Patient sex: M
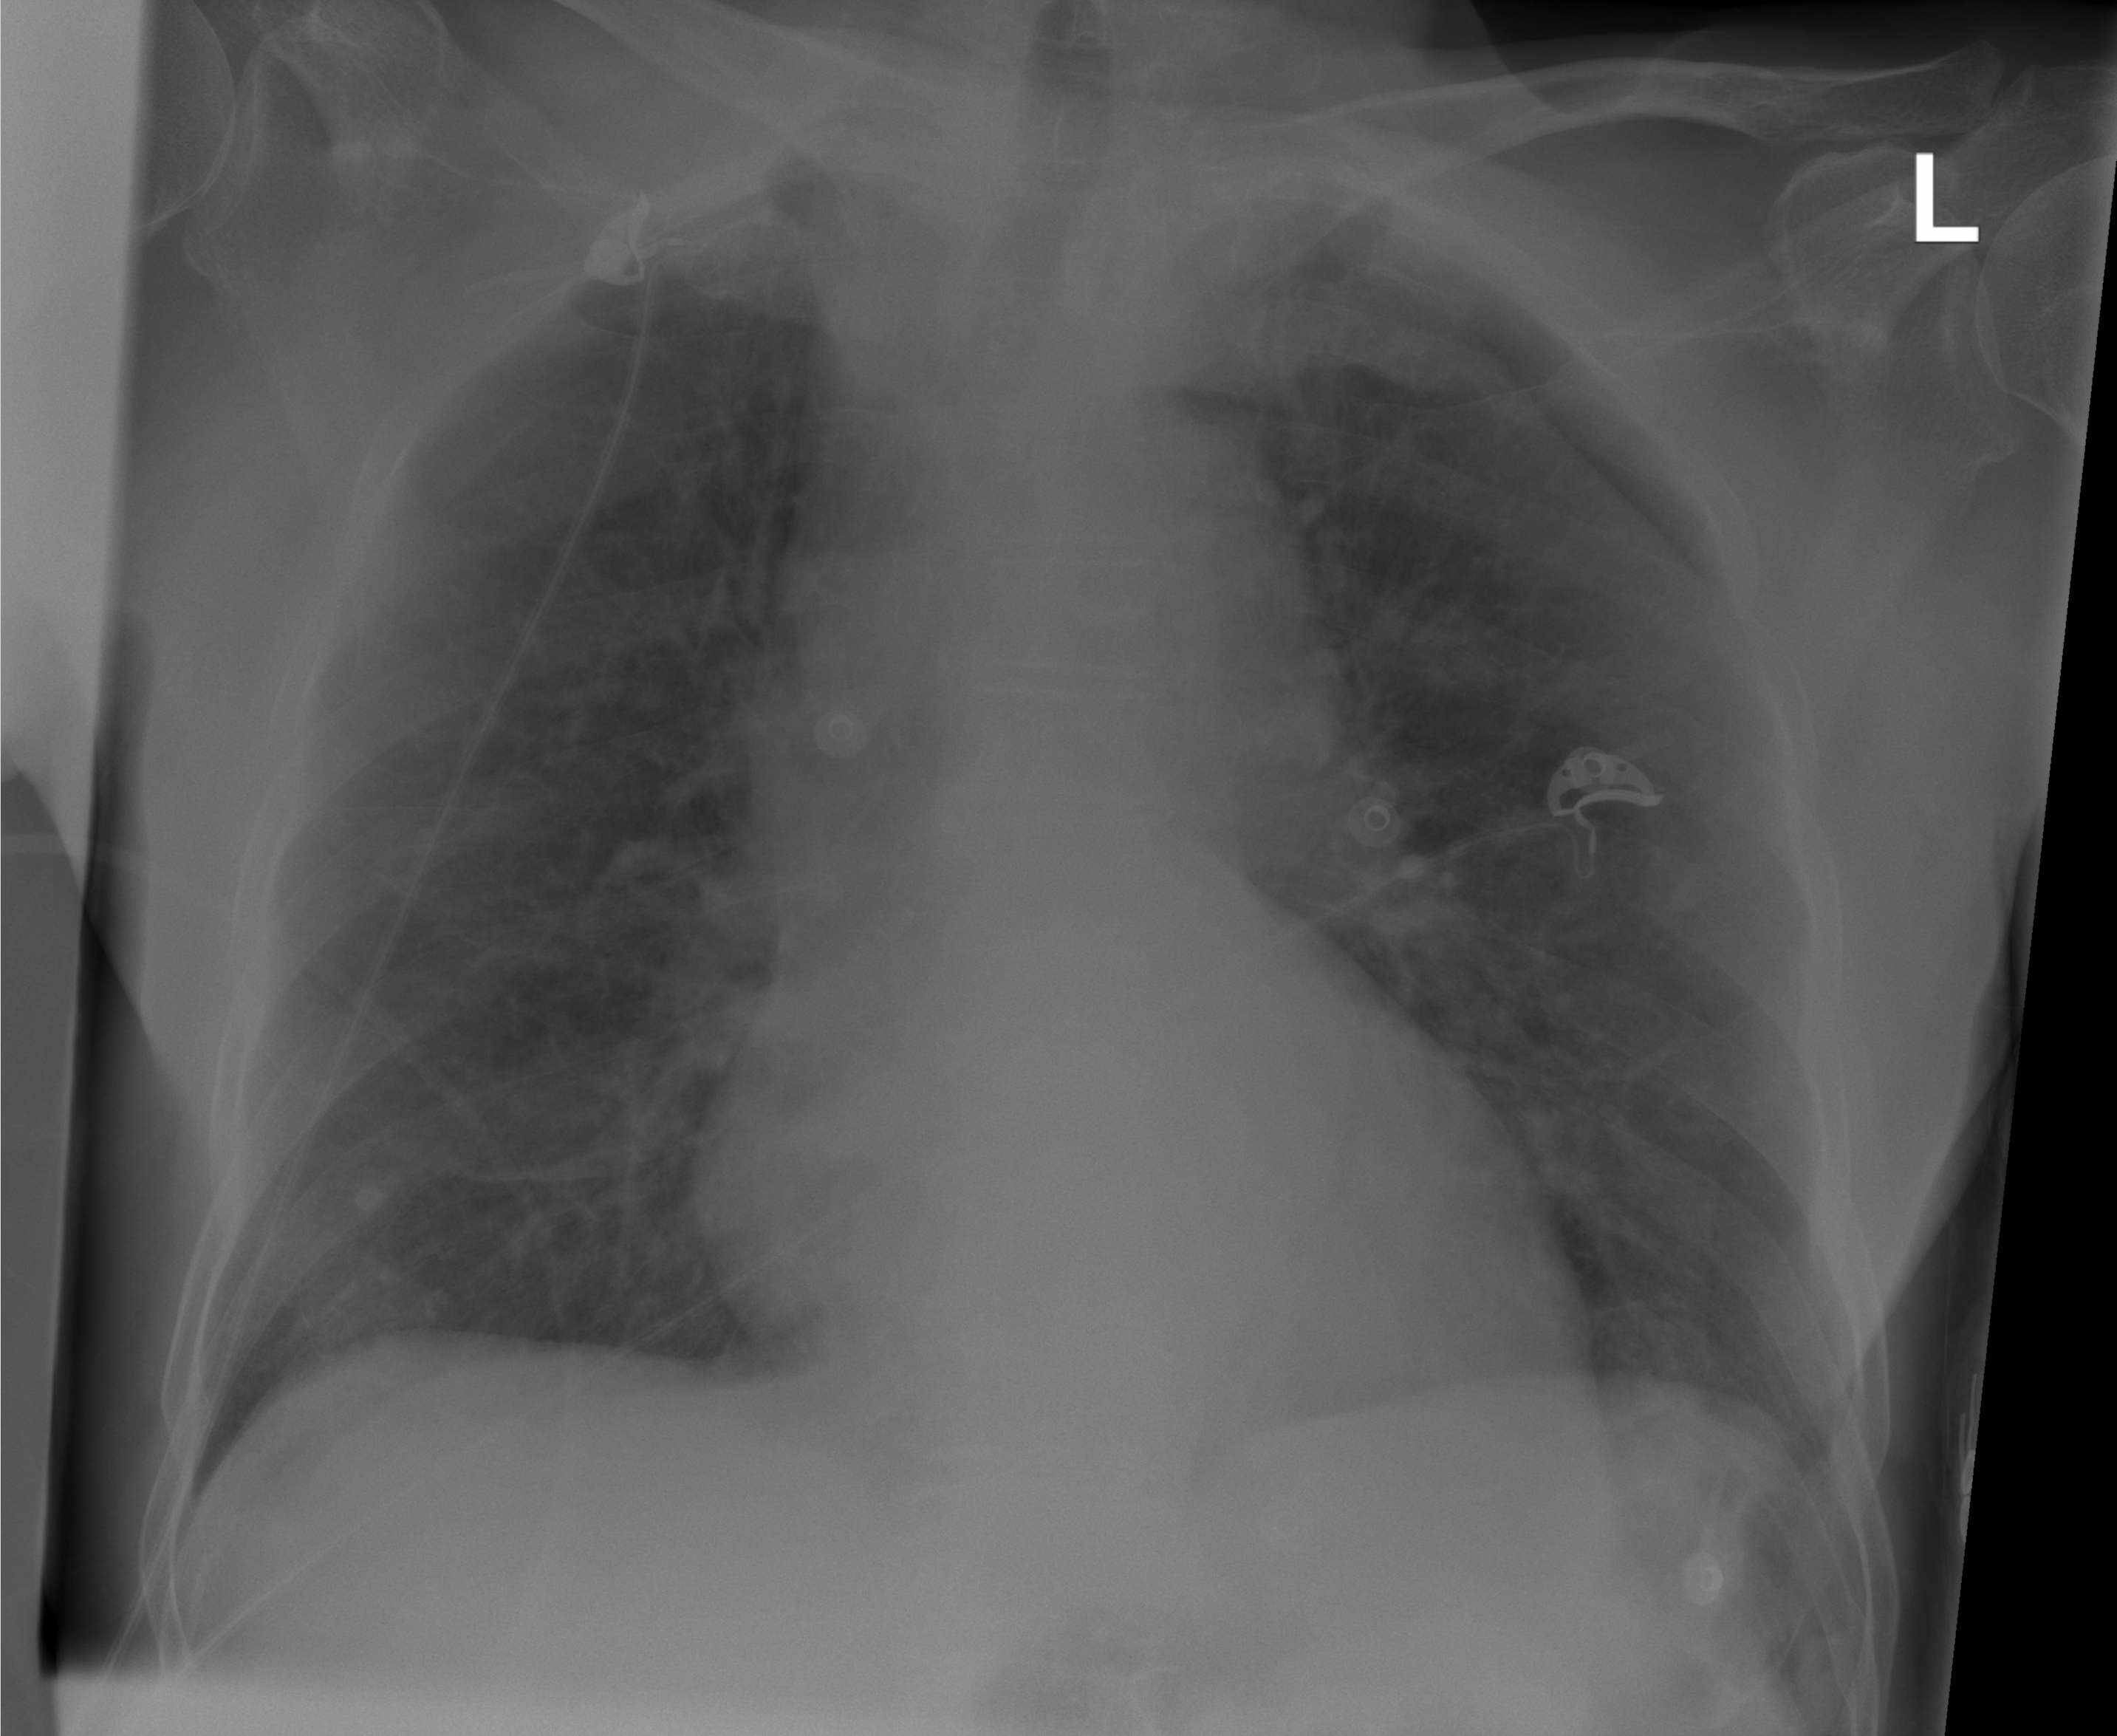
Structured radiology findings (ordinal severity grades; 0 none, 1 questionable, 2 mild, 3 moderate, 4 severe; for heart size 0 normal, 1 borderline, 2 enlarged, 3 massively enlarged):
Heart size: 1
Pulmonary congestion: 1
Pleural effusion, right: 0
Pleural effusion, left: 0
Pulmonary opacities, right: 0
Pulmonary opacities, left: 0
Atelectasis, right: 0
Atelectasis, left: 0